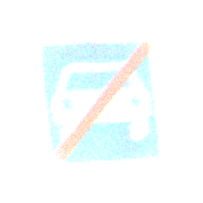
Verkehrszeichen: EndeKraftfahrstrasse
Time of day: SunriseSunset
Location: Outdoor (Nature)
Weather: PartlyCloudy
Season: Summer
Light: Natural